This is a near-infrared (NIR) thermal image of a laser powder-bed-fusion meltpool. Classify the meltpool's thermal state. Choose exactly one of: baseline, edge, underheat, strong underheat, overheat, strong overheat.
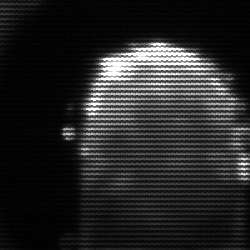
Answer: baseline